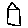
Label: house